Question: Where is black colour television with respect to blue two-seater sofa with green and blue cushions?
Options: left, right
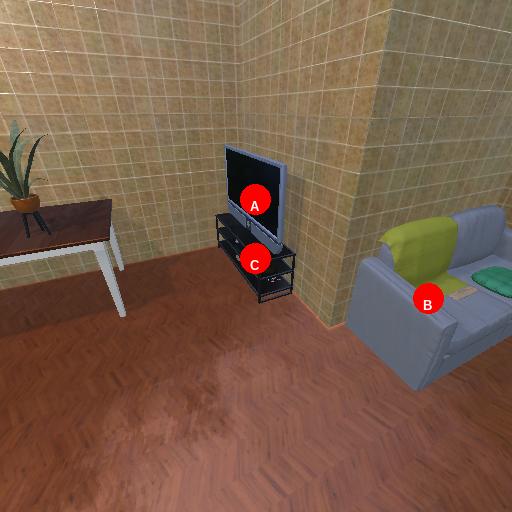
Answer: left